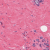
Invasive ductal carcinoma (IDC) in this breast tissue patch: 0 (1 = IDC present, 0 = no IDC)